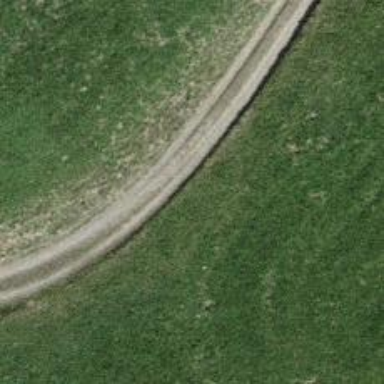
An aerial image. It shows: Track with grade 3 surface.